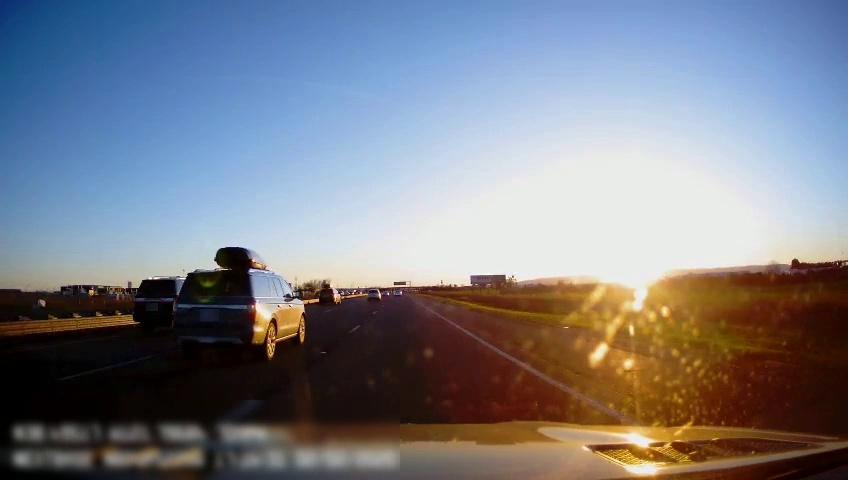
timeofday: Day
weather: Sunny
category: Drivable Space
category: Vehicles | SUV
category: Vehicles | SUV
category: Vehicles | SUV
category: Vehicles | SUV
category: Lanes | Alternate Lane
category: Lanes | Alternate Lane
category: Lanes | Current Lane
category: Lanes | Alternate Lane
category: Traffic | Signs